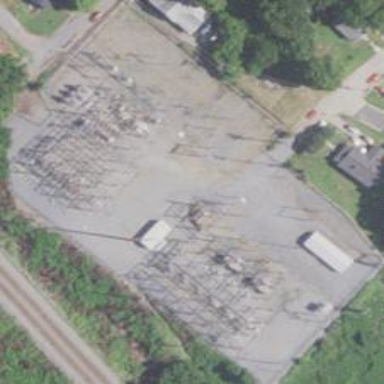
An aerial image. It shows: There is distribution substation enclosed by fence.